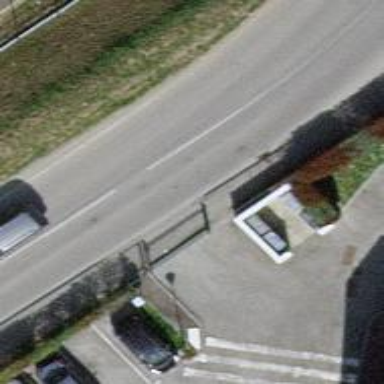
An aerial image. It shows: Sliding gate barrier.